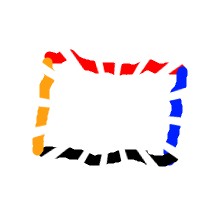
Shape: rectangle